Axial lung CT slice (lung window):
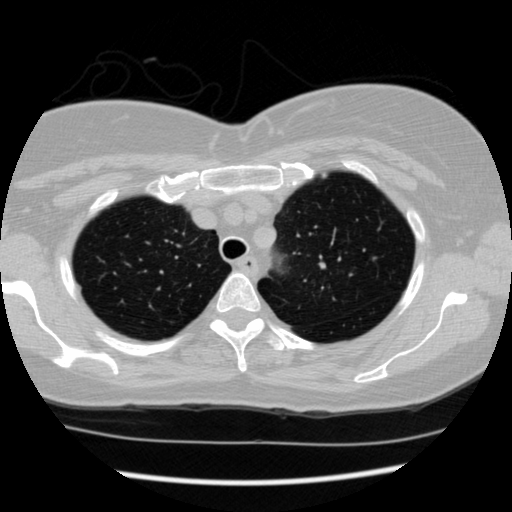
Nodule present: no